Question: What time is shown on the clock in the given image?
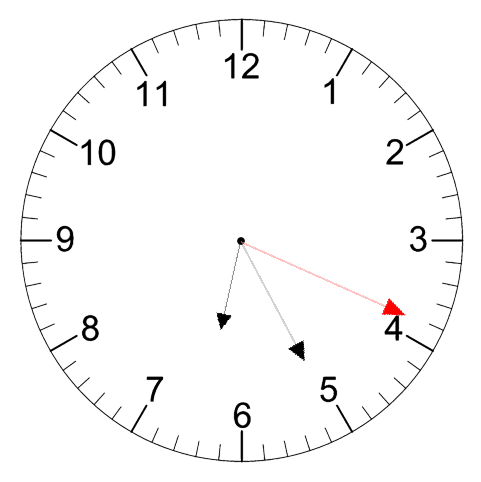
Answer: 06:25:19